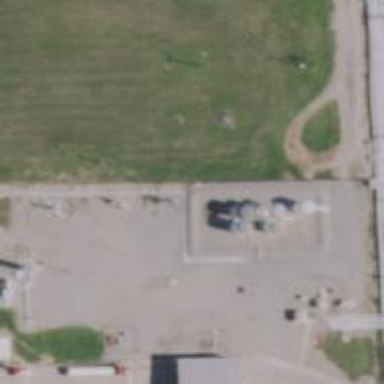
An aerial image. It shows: Storage tank with man-made structure.